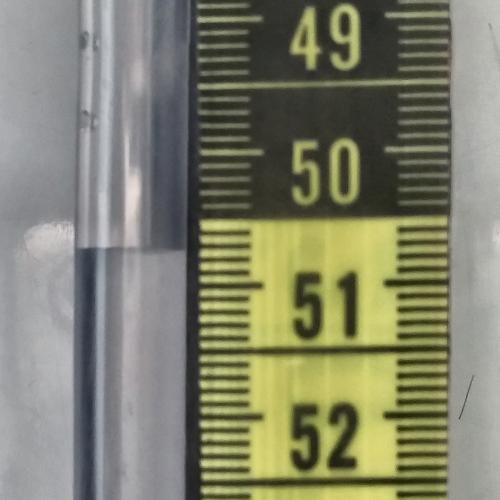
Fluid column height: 50.7 cm